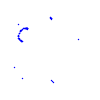
Particle: pion